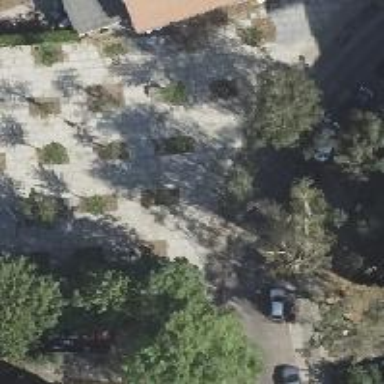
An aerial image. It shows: Pedestrian road with paving stones.